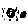
Label: moon